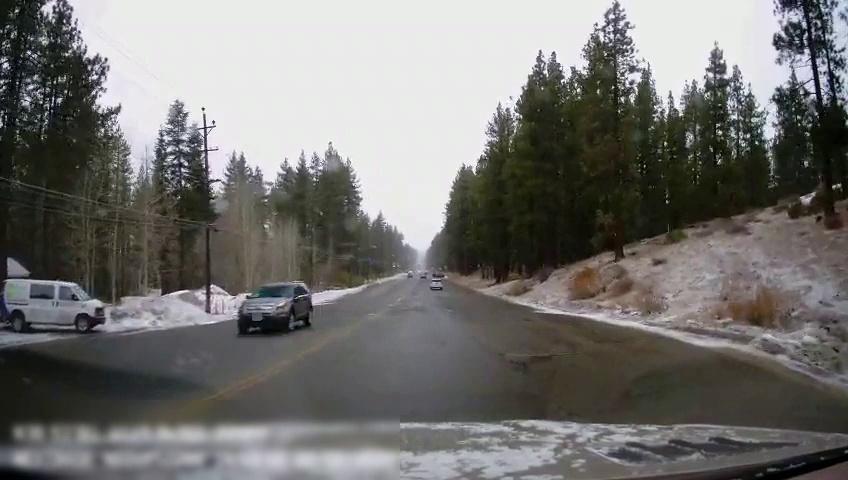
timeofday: Day
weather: Snowy
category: Drivable Space
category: Vehicles | SUV
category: Vehicles | Van
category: Vehicles | SUV
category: Lanes | Current Lane